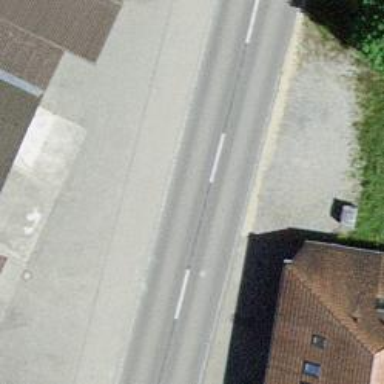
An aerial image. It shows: Asphalt cycleway.